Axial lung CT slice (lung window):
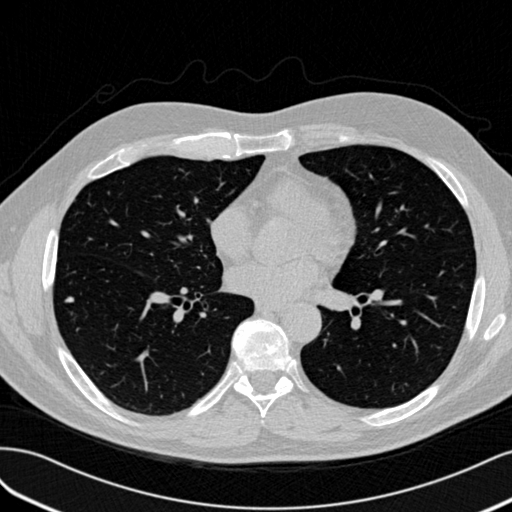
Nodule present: yes
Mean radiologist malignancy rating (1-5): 3